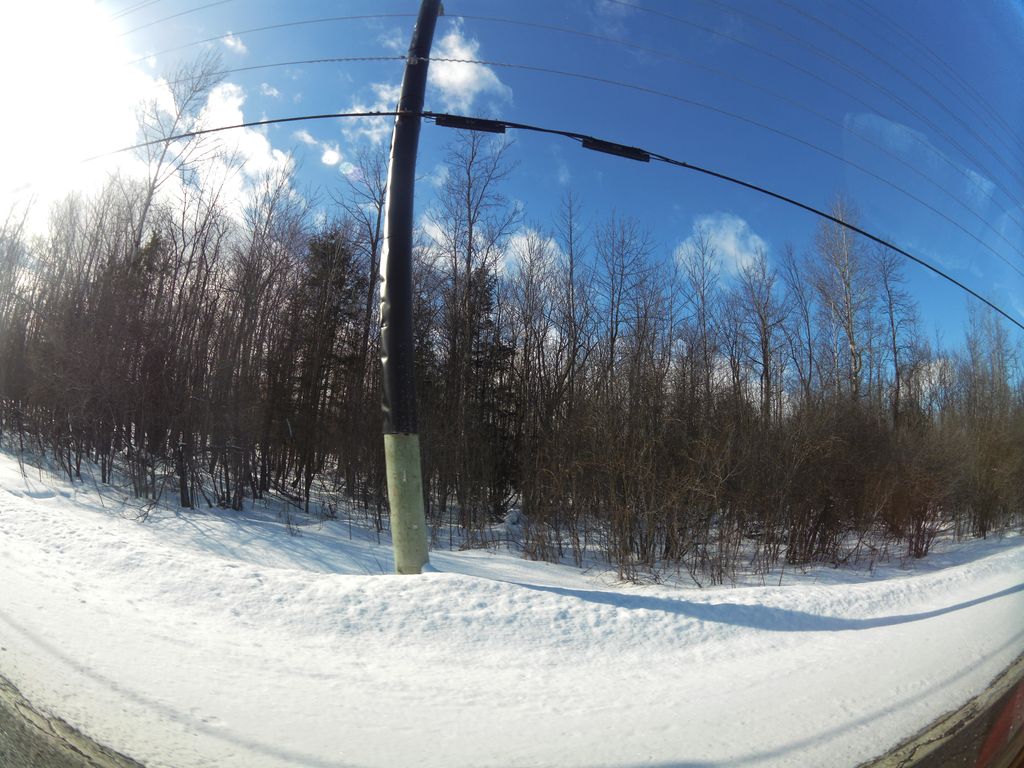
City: ottawa-gatineau